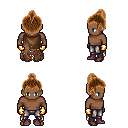
a pixel art fantasy rpg character, male body template, human, dark skin, brown tattered cape, metal pants, brown short topknot hairstyle, gold gloves, maroon shoes, four views (front, back, left, right), 2x2 character sprite sheet, small pixel art, hard edges, no anti-aliasing